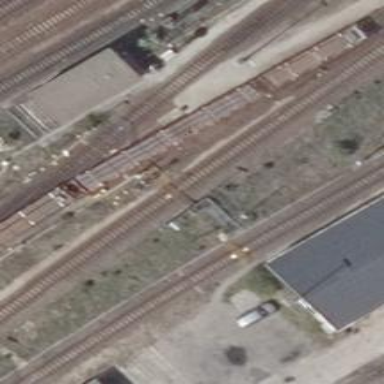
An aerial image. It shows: Rail yard with electrified contact lines for railway operations.